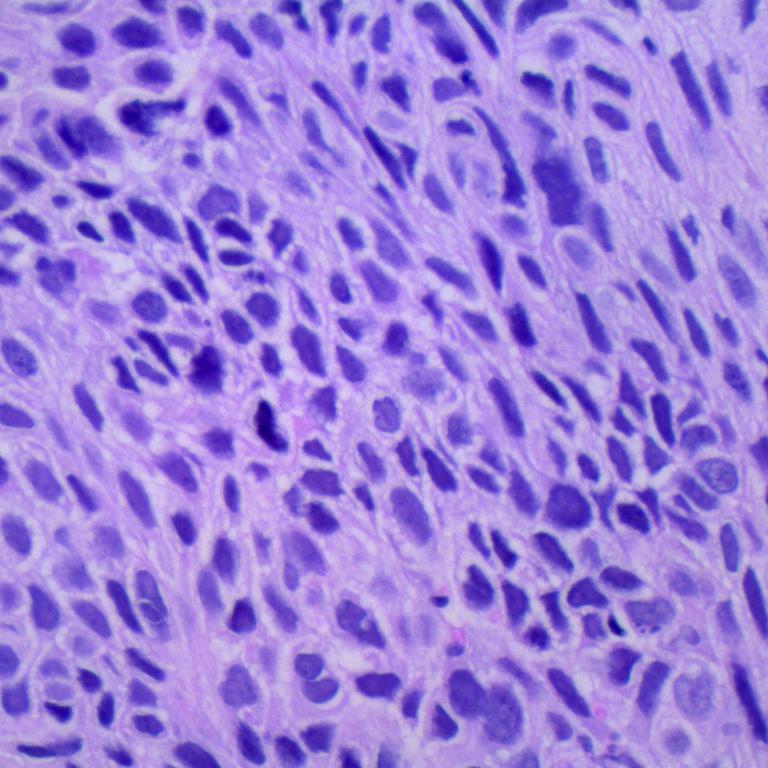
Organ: lung
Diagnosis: squamous carcinomas